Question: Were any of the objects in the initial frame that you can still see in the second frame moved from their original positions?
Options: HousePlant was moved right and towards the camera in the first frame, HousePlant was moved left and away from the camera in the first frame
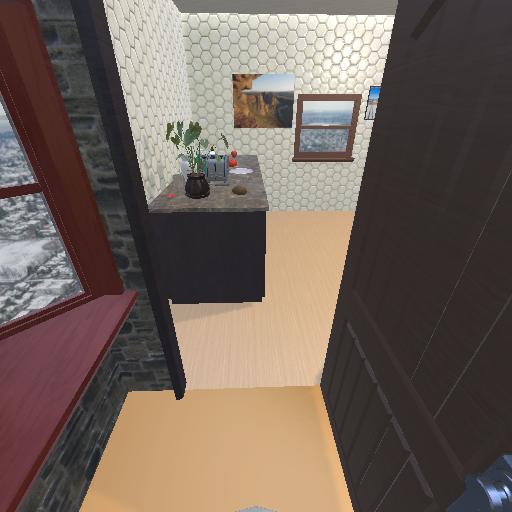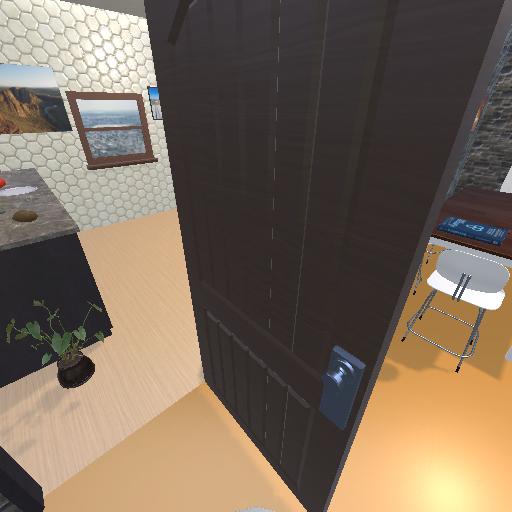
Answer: HousePlant was moved right and towards the camera in the first frame